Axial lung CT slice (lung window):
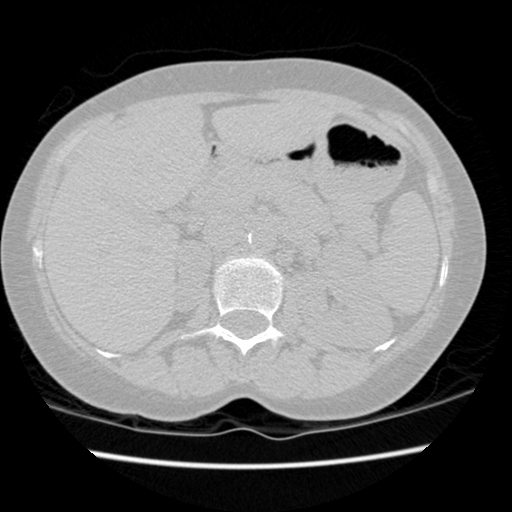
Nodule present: no